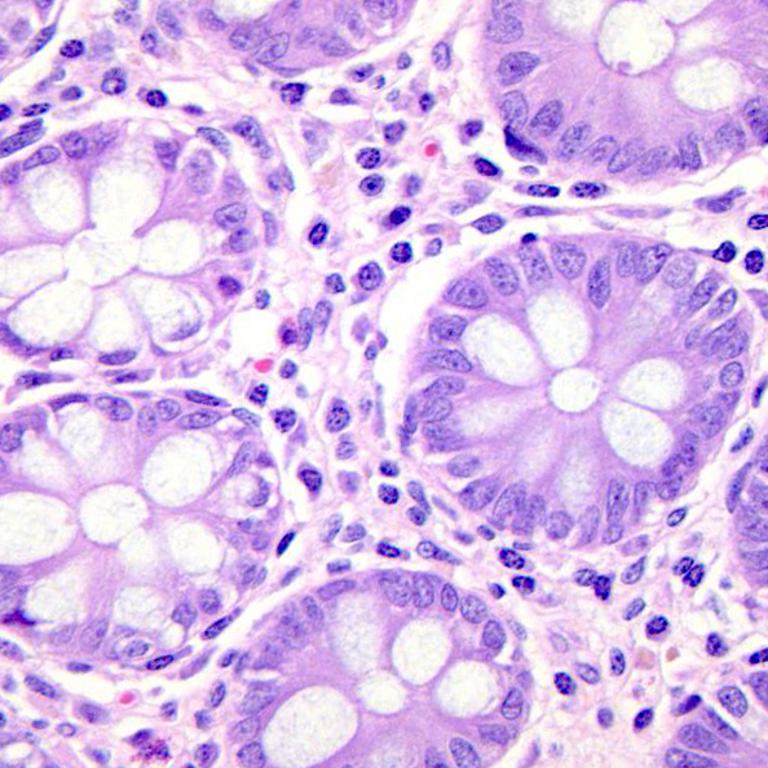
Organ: colon
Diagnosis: benign